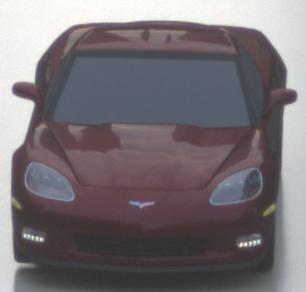
Make: Chevrolet
Model: Corvette Coupé
Detailed model: Corvette (C6) Coupé
Model produced from: 2005/02
Model produced until: 2008/03
Doors: 3
Color: red
Road condition: wet road
Daytime: morning or afternoon
Contrast: low contrast